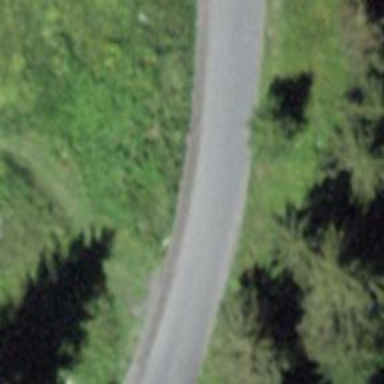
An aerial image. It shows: Unclassified road with asphalt surface. The road has grade1 tracktype and is designated for downhill activities.